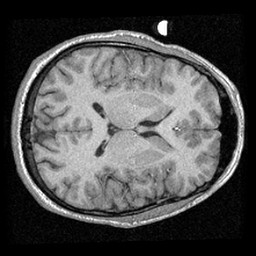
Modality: T1w
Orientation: axial
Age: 21
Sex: male